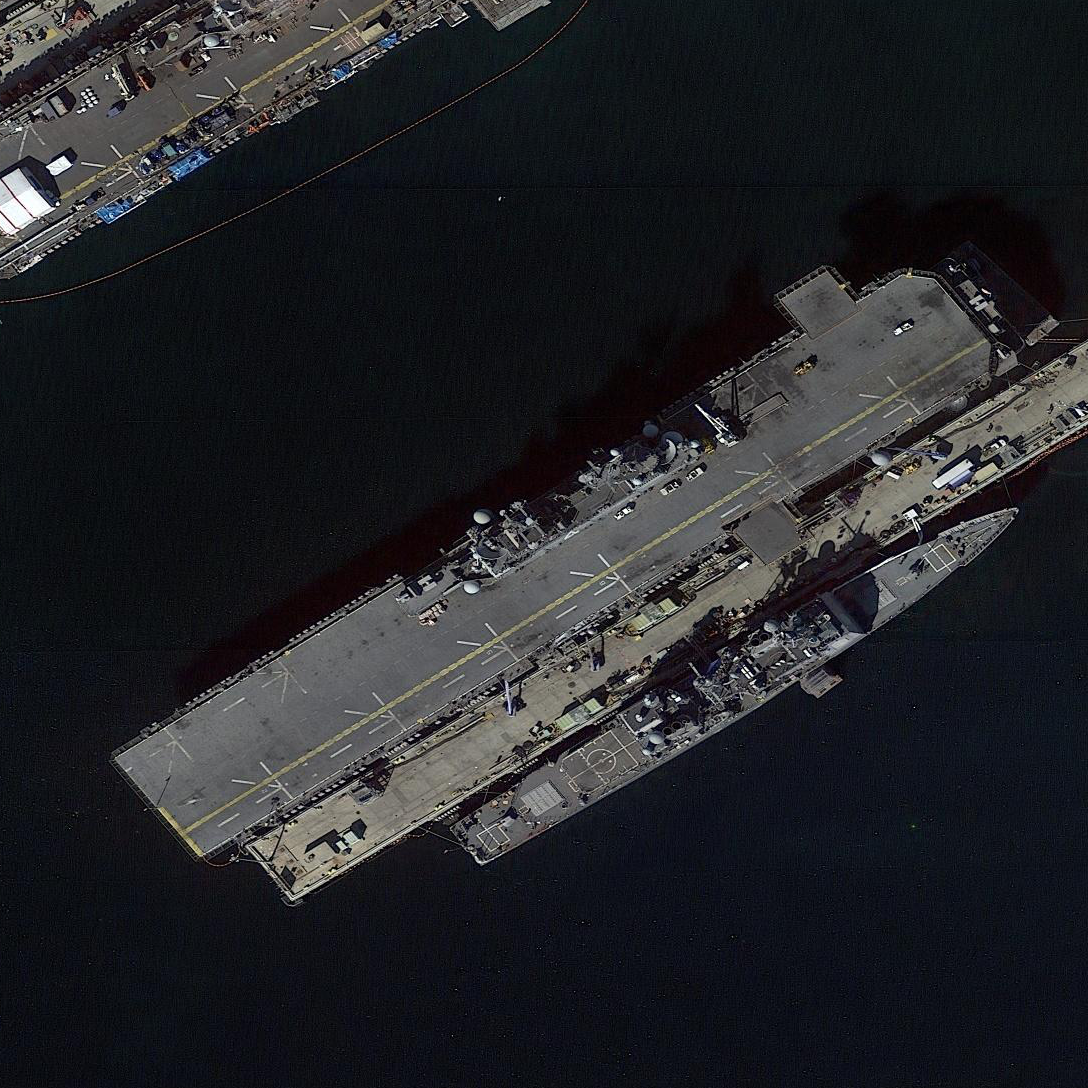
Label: assault